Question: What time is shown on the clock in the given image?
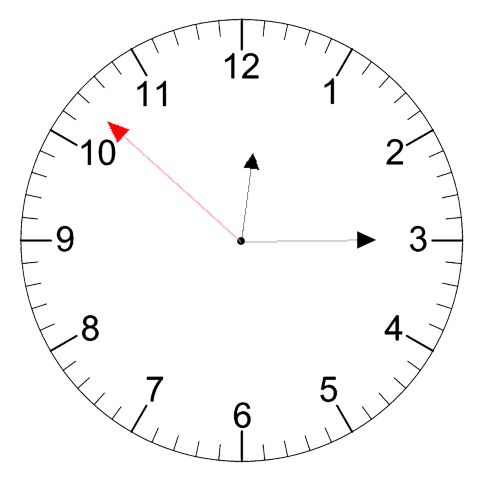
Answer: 12:14:52